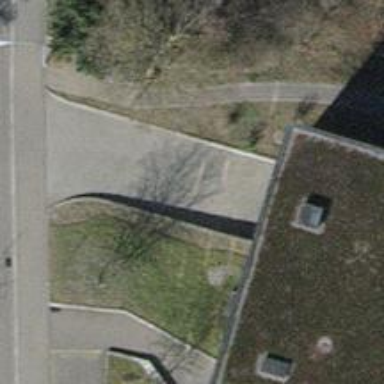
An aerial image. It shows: Parking area.